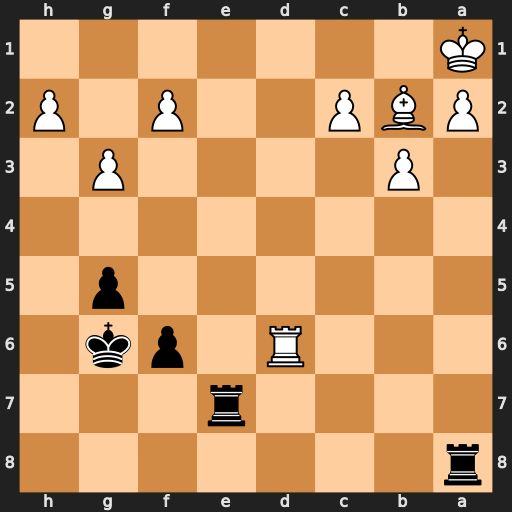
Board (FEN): r7/4r3/3R1pk1/6p1/8/1P4P1/PBP2P1P/K7
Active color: b
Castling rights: -
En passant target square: -
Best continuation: Re1+ Bc1 Rxc1+